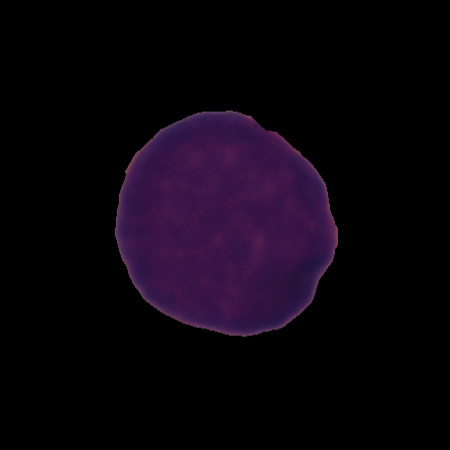
Label: healthy